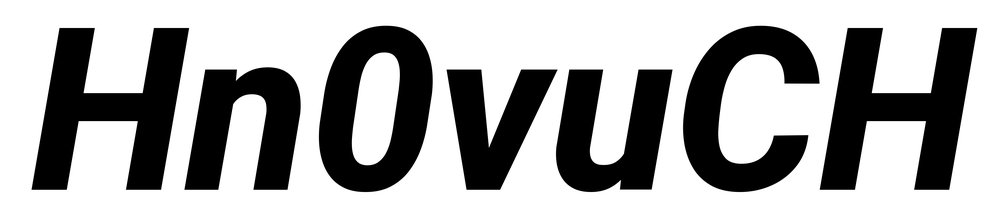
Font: Roboto-Italic_ExtraBold_Italic